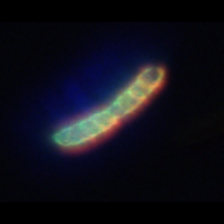
Taxon: Guinardia
Group: Diatoms